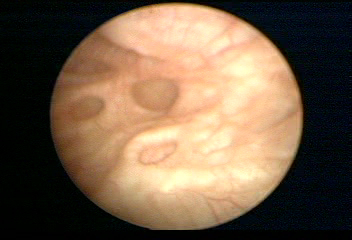
Modality: WLC
Class: Normal mucosa
Bladder cancer association: No